Question: I am following Angular js tutorial from <URL>
and I am trying to use this code:
'''
import {bootstrap, Component} from 'angular2/angular2';
@Component({
selector: 'my-app',
template: '<h1>My First Angular 2 App</h1>'
})
class AppComponent { }
bootstrap(AppComponent);
'''
but I get this error:
> cannot find module "angular2/angular"
Here is my folder structure:

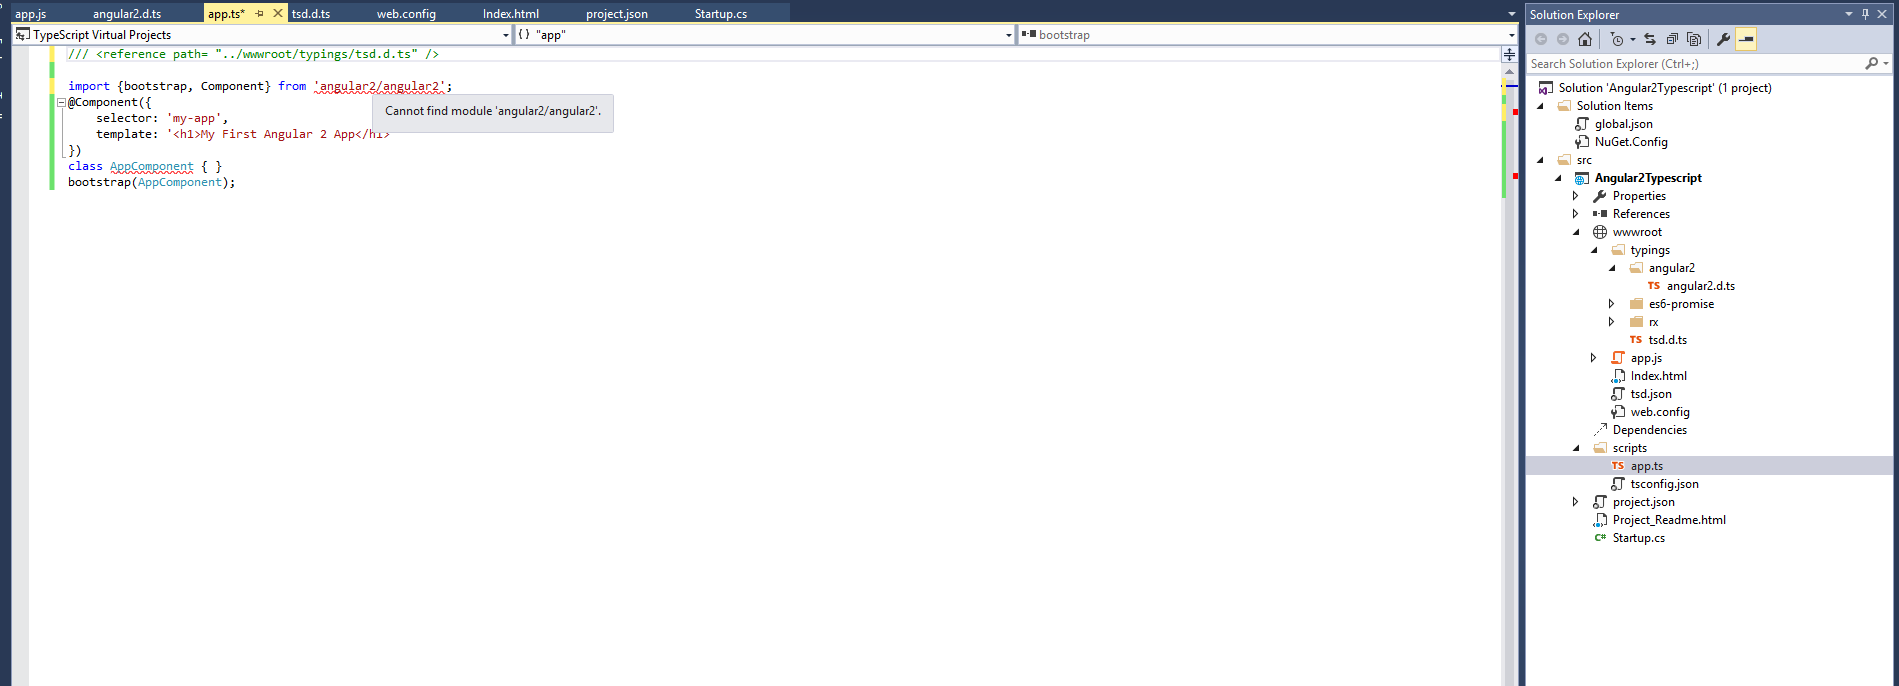
Answer: tsd for angular2 does not actually create the typings file in your typings directory instead it needs to be installed using node:
'''
npm install -save angular2
'''
Then in your tsdconfig.json, you need to enable node module resolution under compilerOptions:
'''
"moduleResolution": "node"
'''